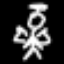
Label: angel